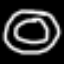
Label: donut